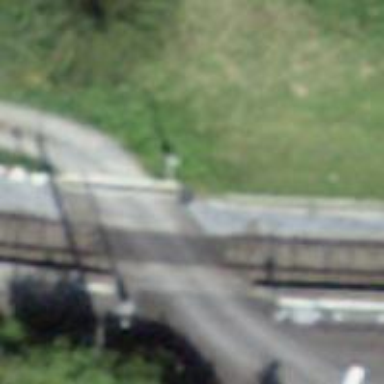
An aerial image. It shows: Full barrier level crossing along the railway.